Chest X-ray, PA view. Patient: 66 years old, sex F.
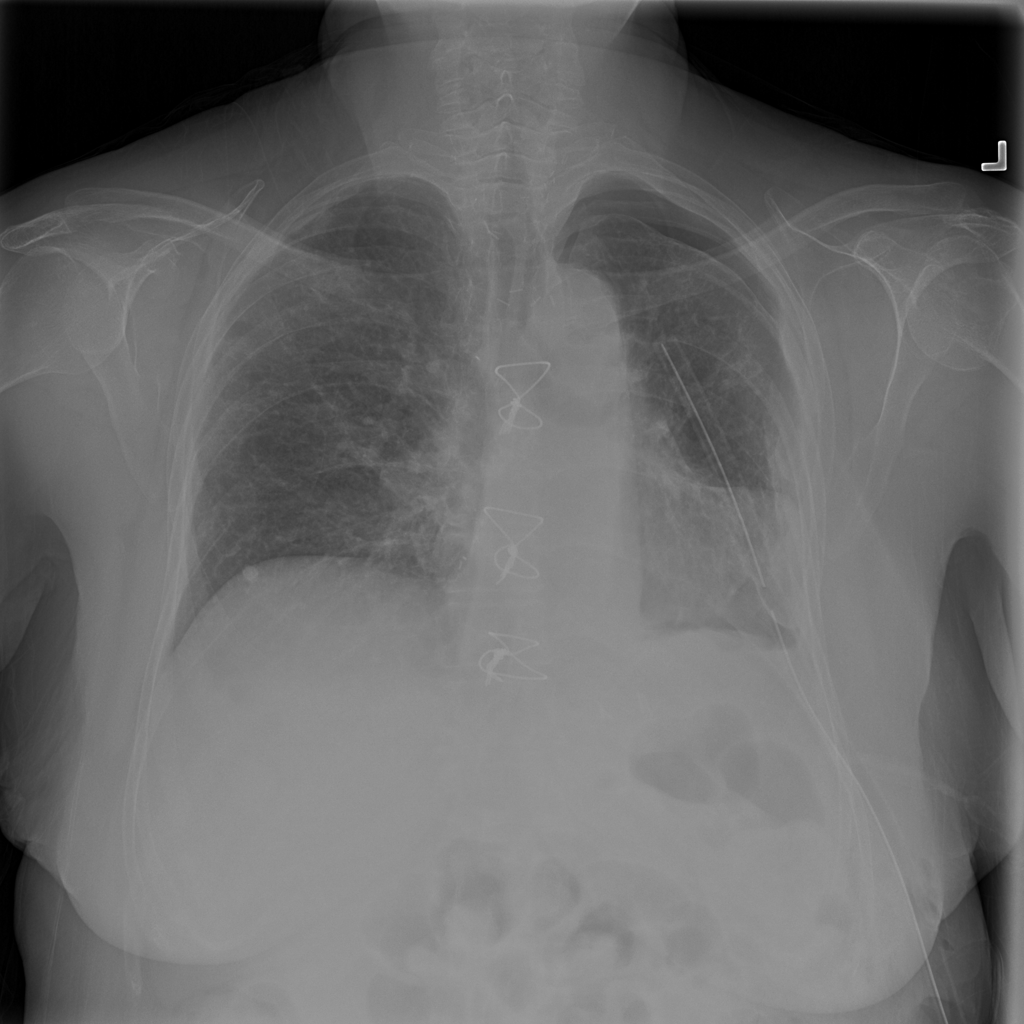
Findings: Pneumothorax